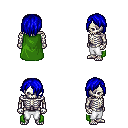
a pixel art fantasy rpg character, male body template, skeleton, green cape, white pants, blue bangs hairstyle, four views (front, back, left, right), 2x2 character sprite sheet, small pixel art, hard edges, no anti-aliasing